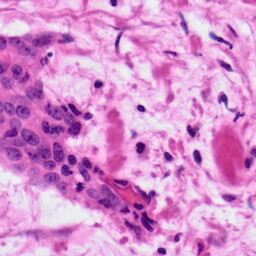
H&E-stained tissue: Ovarian